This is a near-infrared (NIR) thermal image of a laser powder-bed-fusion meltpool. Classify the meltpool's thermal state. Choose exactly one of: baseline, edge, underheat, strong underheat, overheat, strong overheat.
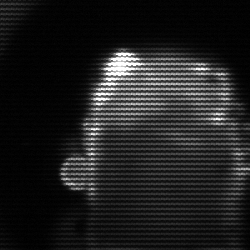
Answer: baseline